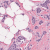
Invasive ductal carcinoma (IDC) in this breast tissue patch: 1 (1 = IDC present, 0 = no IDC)